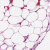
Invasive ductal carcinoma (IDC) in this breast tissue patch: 0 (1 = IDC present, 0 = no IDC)